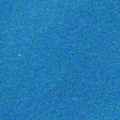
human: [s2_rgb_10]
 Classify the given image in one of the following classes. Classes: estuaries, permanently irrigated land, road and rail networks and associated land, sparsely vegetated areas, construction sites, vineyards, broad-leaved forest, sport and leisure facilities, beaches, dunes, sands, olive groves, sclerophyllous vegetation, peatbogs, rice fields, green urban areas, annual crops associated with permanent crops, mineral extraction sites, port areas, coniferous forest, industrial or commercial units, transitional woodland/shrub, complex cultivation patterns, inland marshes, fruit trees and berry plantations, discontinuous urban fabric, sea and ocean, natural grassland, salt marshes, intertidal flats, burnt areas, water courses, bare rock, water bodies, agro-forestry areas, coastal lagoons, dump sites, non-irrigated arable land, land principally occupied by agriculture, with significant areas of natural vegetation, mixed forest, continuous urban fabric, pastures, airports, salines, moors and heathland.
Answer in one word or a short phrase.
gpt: sea and ocean